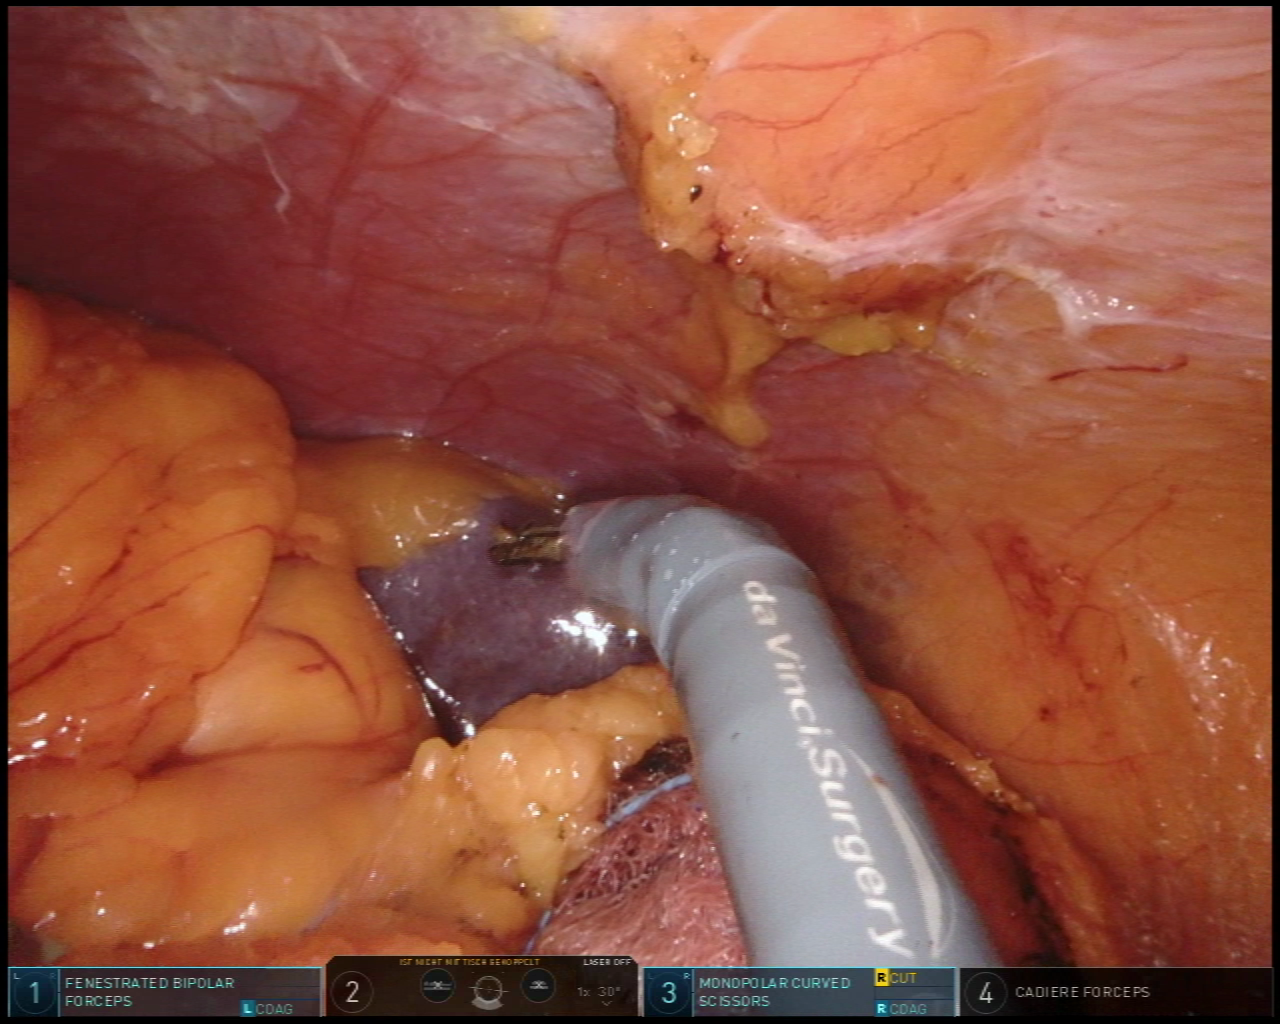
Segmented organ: spleen
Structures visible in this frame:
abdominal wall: yes
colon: no
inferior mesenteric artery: no
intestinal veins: no
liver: no
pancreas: no
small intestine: no
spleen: yes
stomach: no
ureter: no
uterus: no
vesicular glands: no